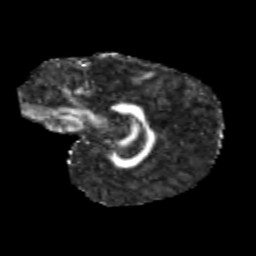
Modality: FA
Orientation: sagittal
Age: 12
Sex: male
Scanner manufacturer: siemens
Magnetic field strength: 3 T
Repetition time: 3.8 s
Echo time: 0.07 s